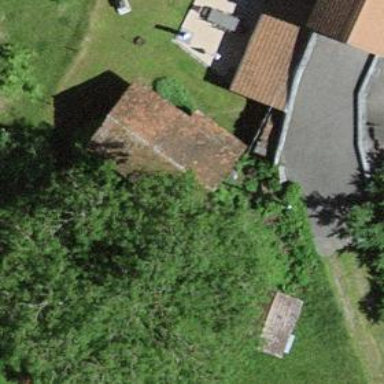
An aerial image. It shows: Rural barn.